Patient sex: M
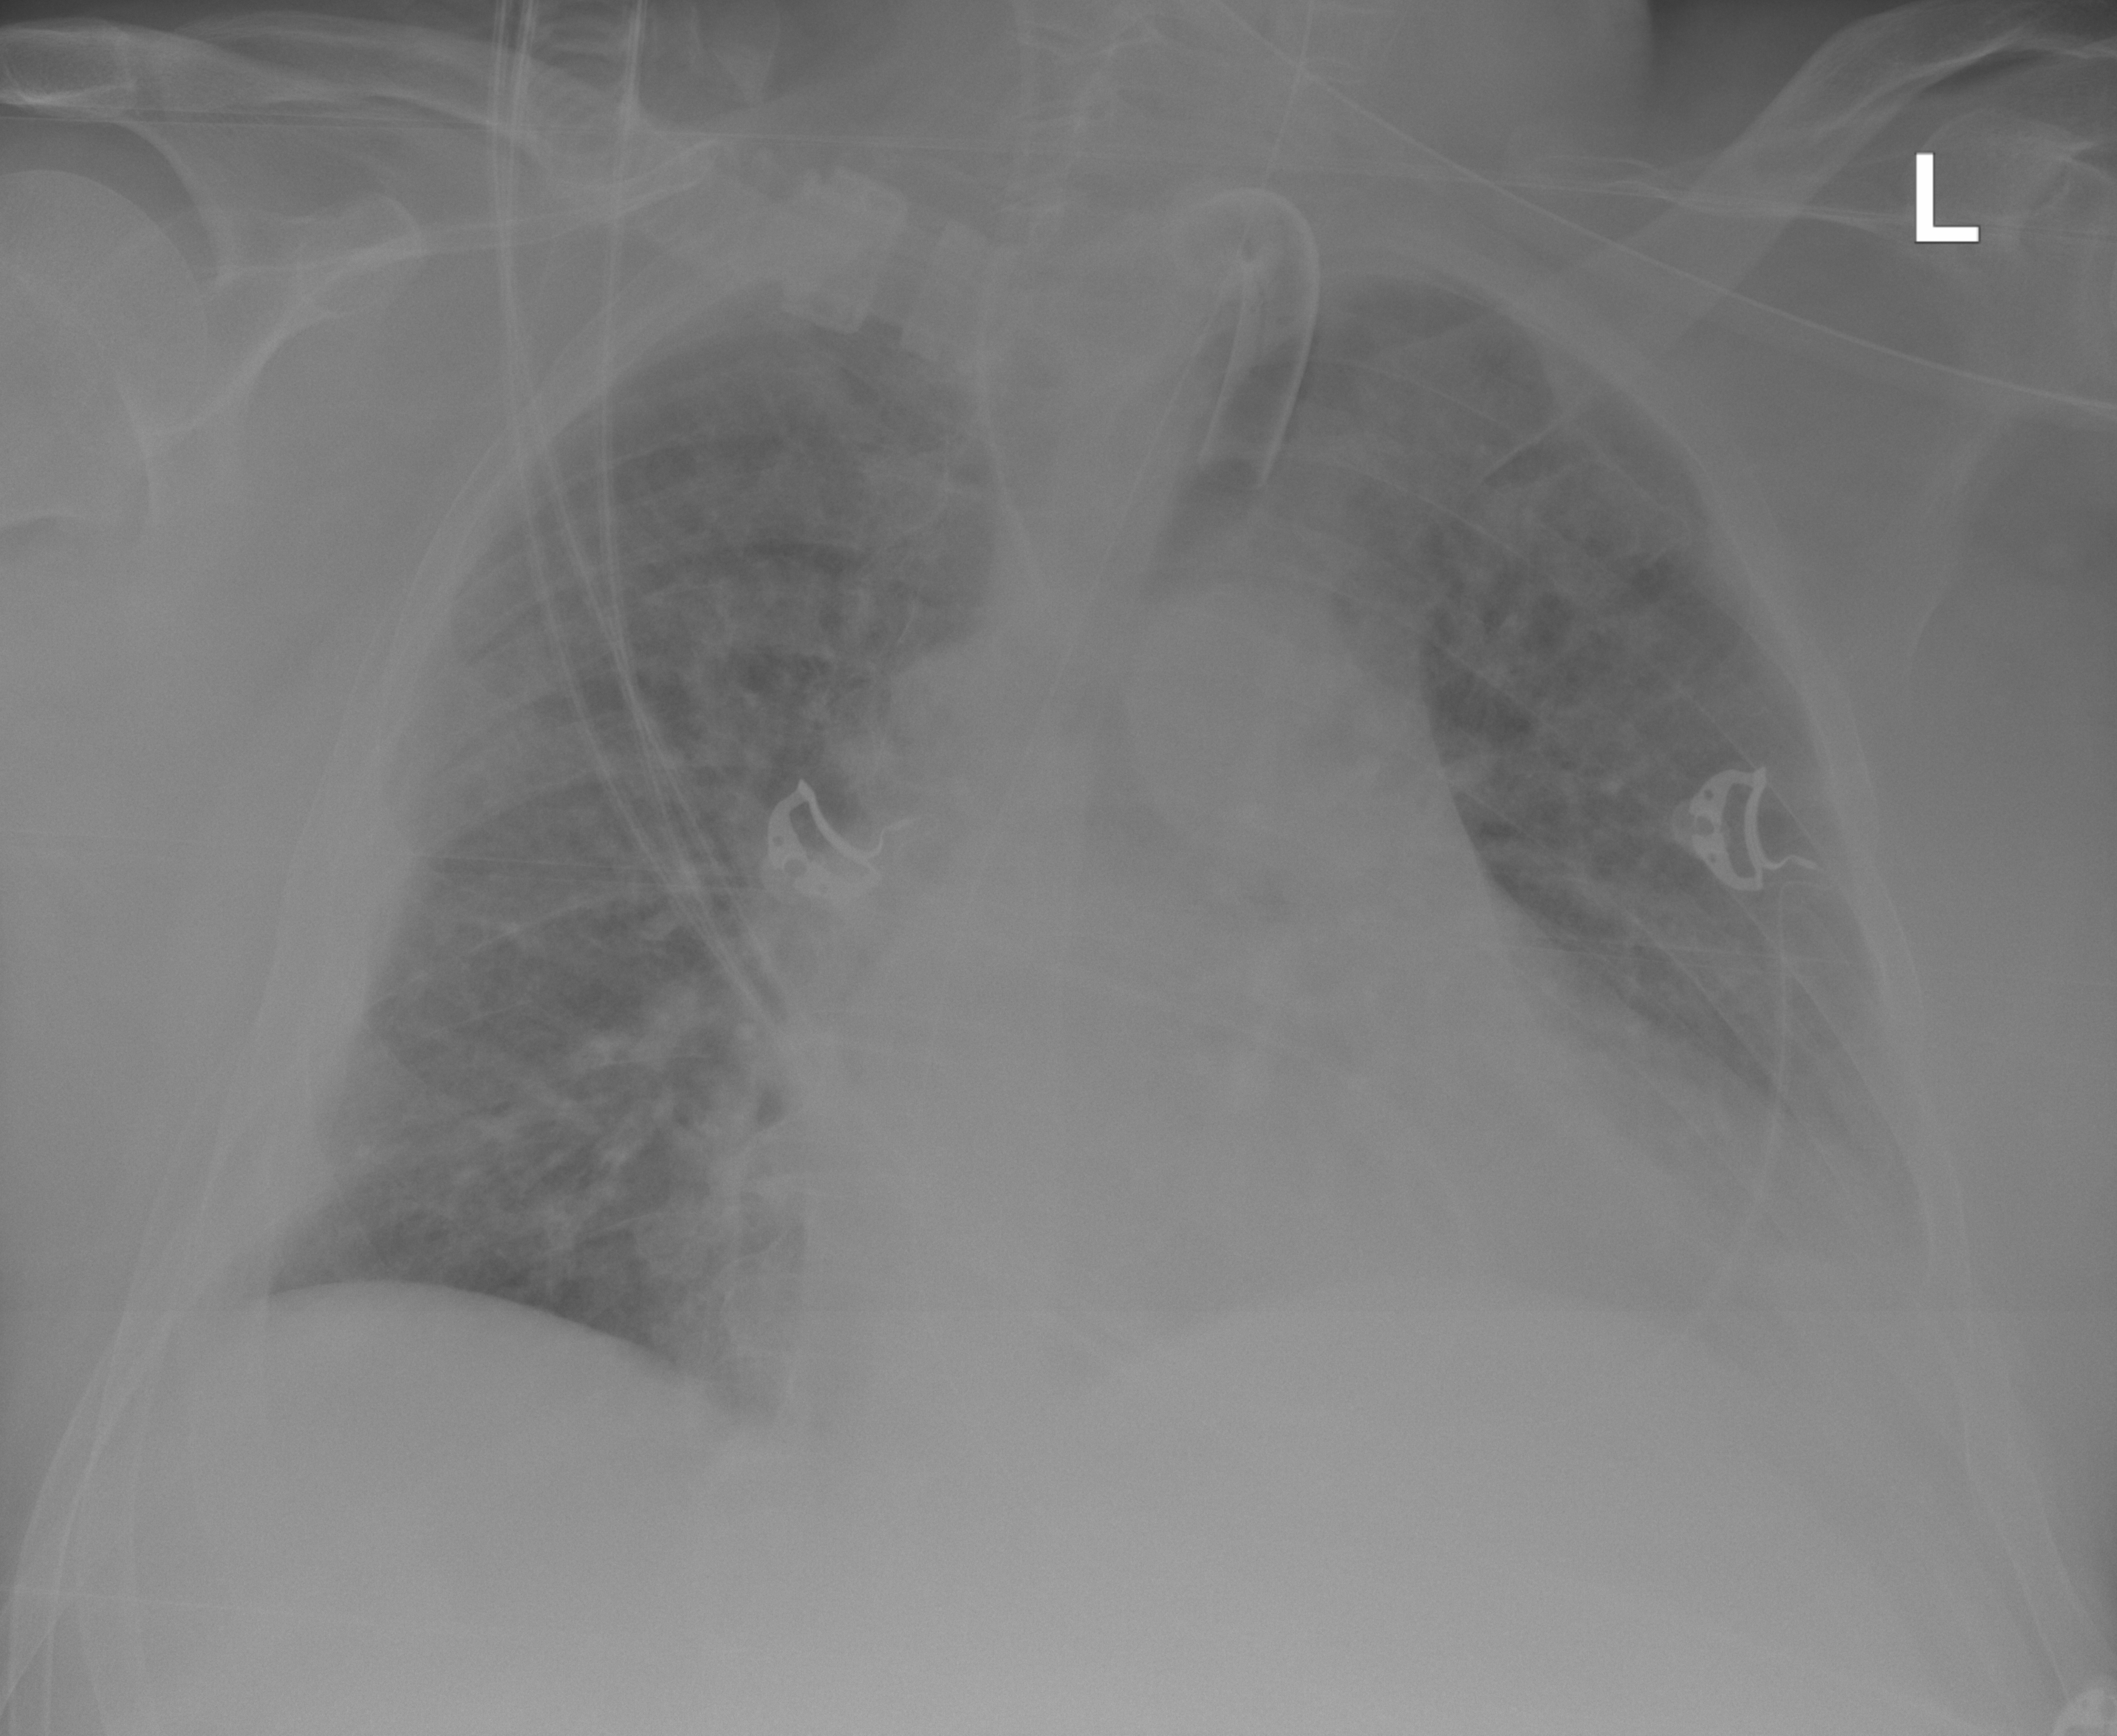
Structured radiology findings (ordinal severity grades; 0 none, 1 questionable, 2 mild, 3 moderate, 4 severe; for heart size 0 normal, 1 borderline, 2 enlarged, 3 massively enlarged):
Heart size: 2
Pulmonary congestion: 0
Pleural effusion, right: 0
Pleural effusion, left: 0
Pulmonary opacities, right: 2
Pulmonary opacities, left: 2
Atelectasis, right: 2
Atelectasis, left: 0